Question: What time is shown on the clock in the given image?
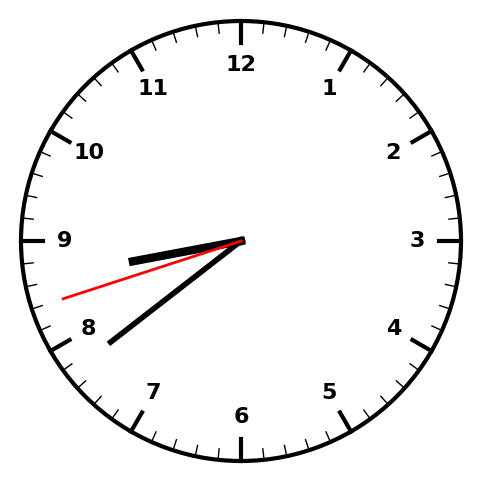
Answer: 08:38:42